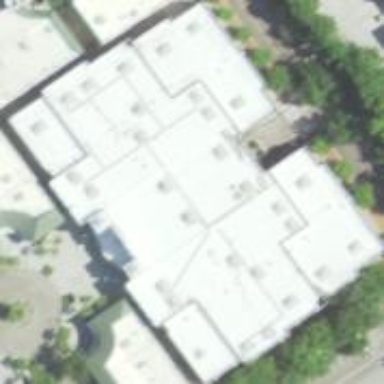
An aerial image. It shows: Cinema building.